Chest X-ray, PA view. Patient: 36 years old, sex M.
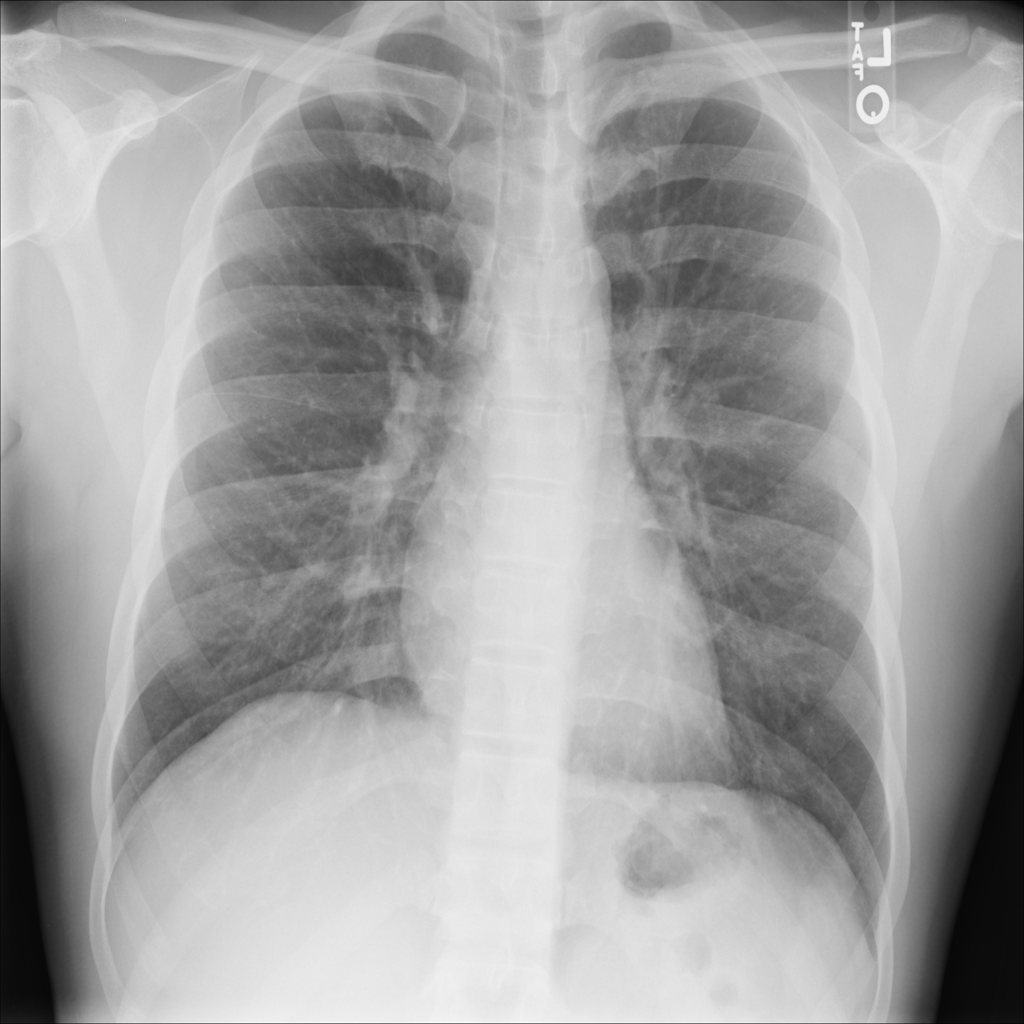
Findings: No Finding